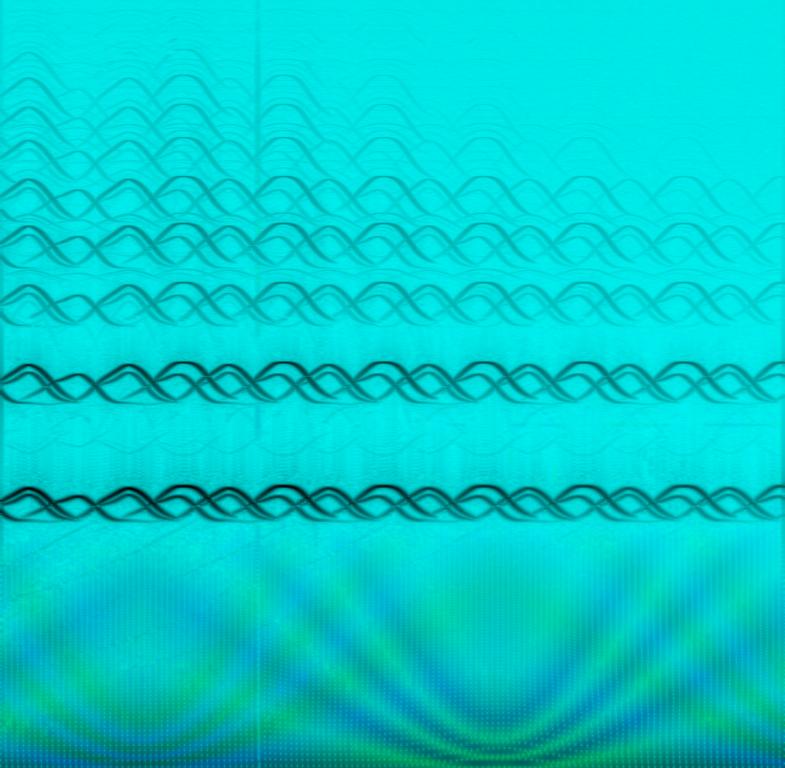
The low quality recording features an echoing theremin melody, slowly fading out, over growly synth bass. It sounds suspenseful and haunting - like something you would hear in horror movies.